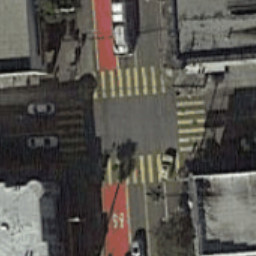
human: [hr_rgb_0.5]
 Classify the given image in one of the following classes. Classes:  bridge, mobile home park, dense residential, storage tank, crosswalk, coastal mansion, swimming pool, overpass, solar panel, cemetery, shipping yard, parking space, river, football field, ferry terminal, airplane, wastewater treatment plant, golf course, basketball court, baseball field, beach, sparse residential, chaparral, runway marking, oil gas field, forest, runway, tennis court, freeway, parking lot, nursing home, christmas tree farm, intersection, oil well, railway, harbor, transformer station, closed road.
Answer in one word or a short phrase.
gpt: crosswalk